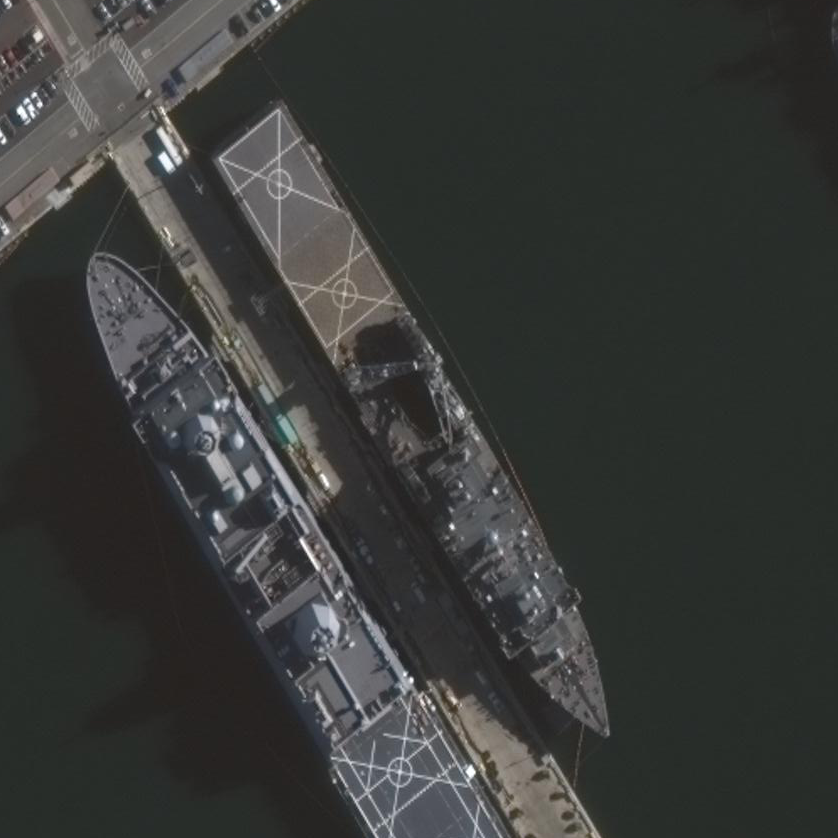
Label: combat